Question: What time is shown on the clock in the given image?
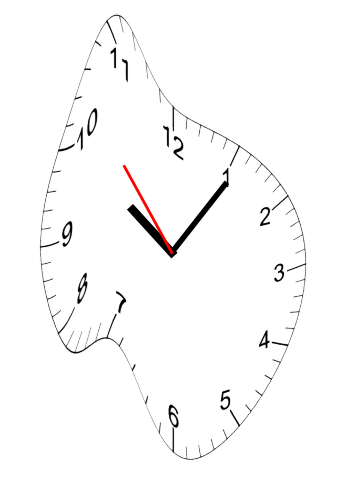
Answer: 10:05:53